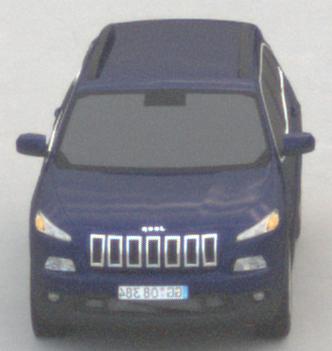
Make: Jeep
Model: Cherokee 3.2 V6 Pentastar
Detailed model: Cherokee (KL)
Model produced from: 2014/07
Model produced until: 2015/07
Doors: 5
Color: blue
Road condition: dry road
Daytime: morning or afternoon
Contrast: low contrast